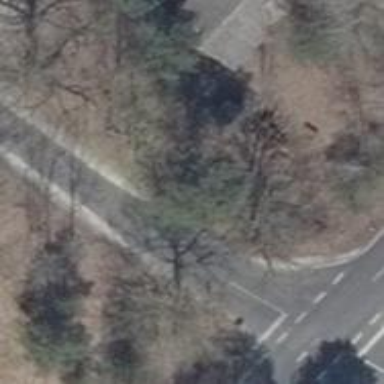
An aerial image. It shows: Emergency access point on the road.